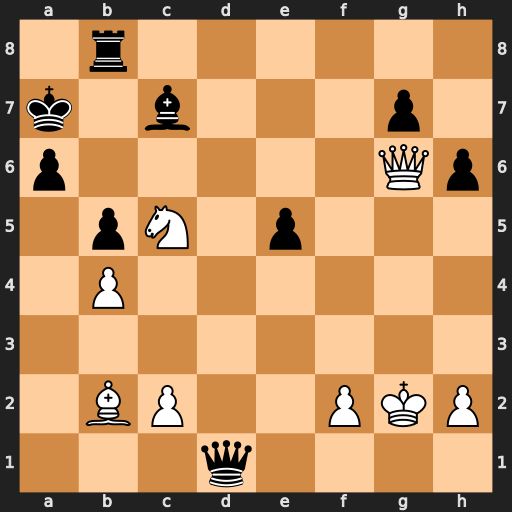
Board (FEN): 1r6/k1b3p1/p5Qp/1pN1p3/1P6/8/1BP2PKP/3q4
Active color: w
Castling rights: -
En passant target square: -
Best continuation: Qxa6#